Current action and preconditions to check: trajectory_clear

Your task: For each precondition in the list above, predict whether it will hold at this action.

Consider the current scene as observed from the mobile robot's camera, and analyze the predicted future states of all dynamic agents (e.g., people, animals, vehicles, or any moving entities) within the NEXT SECOND.

IMPORTANT: Only answer "very likely" if you are absolutely certain—based on strong, clear evidence—that a dynamic agent will violate the precondition in the predicted future state. Do NOT answer "very likely" for unlikely, ambiguous, or low-probability risks.

Ask yourself for each precondition: Is there a high probability, with clear and convincing evidence, that the predicted future states of any dynamic agent will interfere with the predicted future state of the currently executing action within the NEXT SECOND, causing that precondition to fail?

Assess the risk level based on these predictions. Use "likely" or "very likely" if motions create a clear risk of interference.

Use "neutral" or "improbable" if agents are nearby but their predicted paths are clearly diverging or non-conflicting.

Failure Risk Categories: "very improbable", "improbable", "neutral", "likely", "very likely"

Answer Format: Output ONLY the probability_of_failure value from these categories: "very improbable", "improbable", "neutral", "likely", "very likely"

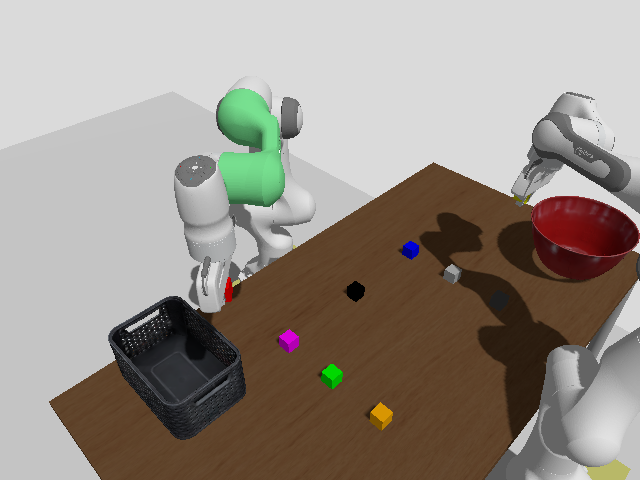

Answer: very improbable